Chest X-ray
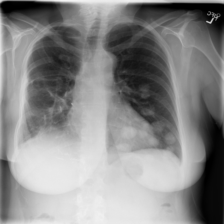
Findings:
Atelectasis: negative
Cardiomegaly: negative
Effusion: negative
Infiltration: negative
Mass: positive
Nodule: positive
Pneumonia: negative
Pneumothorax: positive
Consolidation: negative
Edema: negative
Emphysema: negative
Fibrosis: negative
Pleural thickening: negative
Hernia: negative